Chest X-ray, PA view. Patient: 54 years old, sex F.
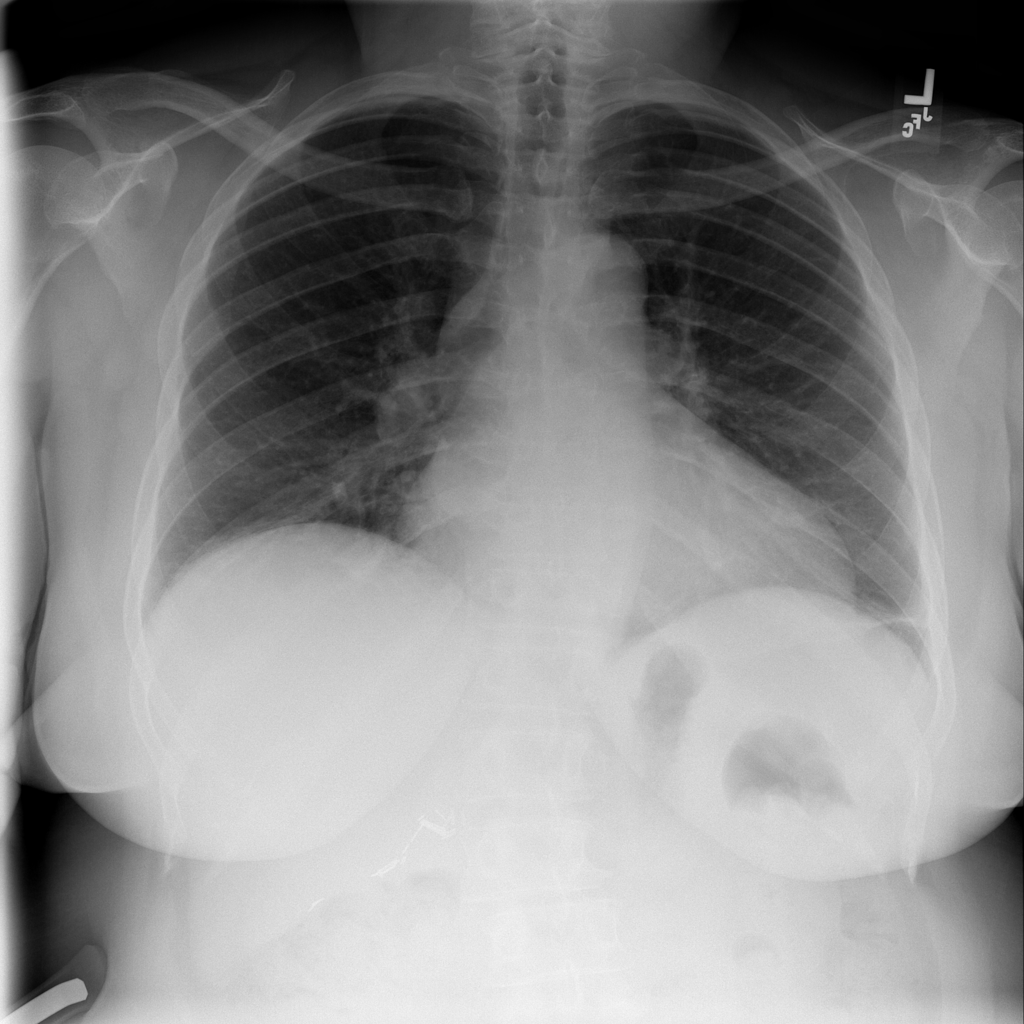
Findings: Atelectasis, Cardiomegaly